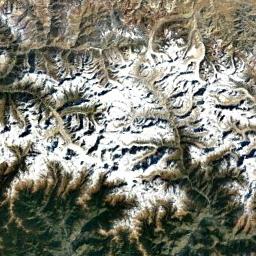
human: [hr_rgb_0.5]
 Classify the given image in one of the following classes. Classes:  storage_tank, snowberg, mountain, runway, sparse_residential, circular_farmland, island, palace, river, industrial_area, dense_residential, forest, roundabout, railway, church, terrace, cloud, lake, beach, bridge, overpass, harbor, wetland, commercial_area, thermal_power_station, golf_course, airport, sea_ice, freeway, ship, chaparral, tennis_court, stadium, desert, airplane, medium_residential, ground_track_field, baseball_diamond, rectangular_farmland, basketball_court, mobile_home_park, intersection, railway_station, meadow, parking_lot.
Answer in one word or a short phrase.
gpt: snowberg